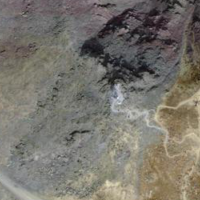
EUNIS habitat code: 48
Species observed at this site:
Saxifraga bryoides
Montifringilla nivalis
Ranunculus glacialis
Pyrrhocorax graculus